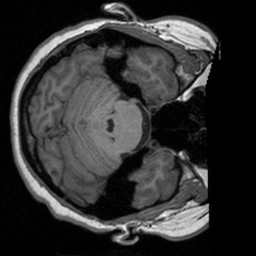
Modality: T1w
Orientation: axial
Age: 22
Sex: female
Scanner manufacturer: siemens
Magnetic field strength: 3 T
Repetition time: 1.9 s
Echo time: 0.00226 s